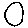
Label: circle